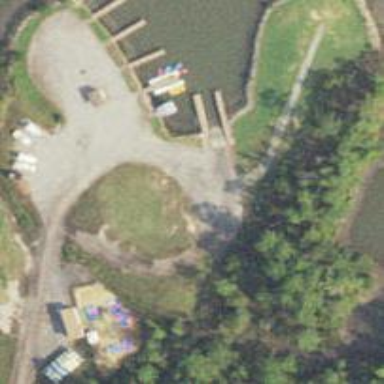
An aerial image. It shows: Slipway on leisure land.